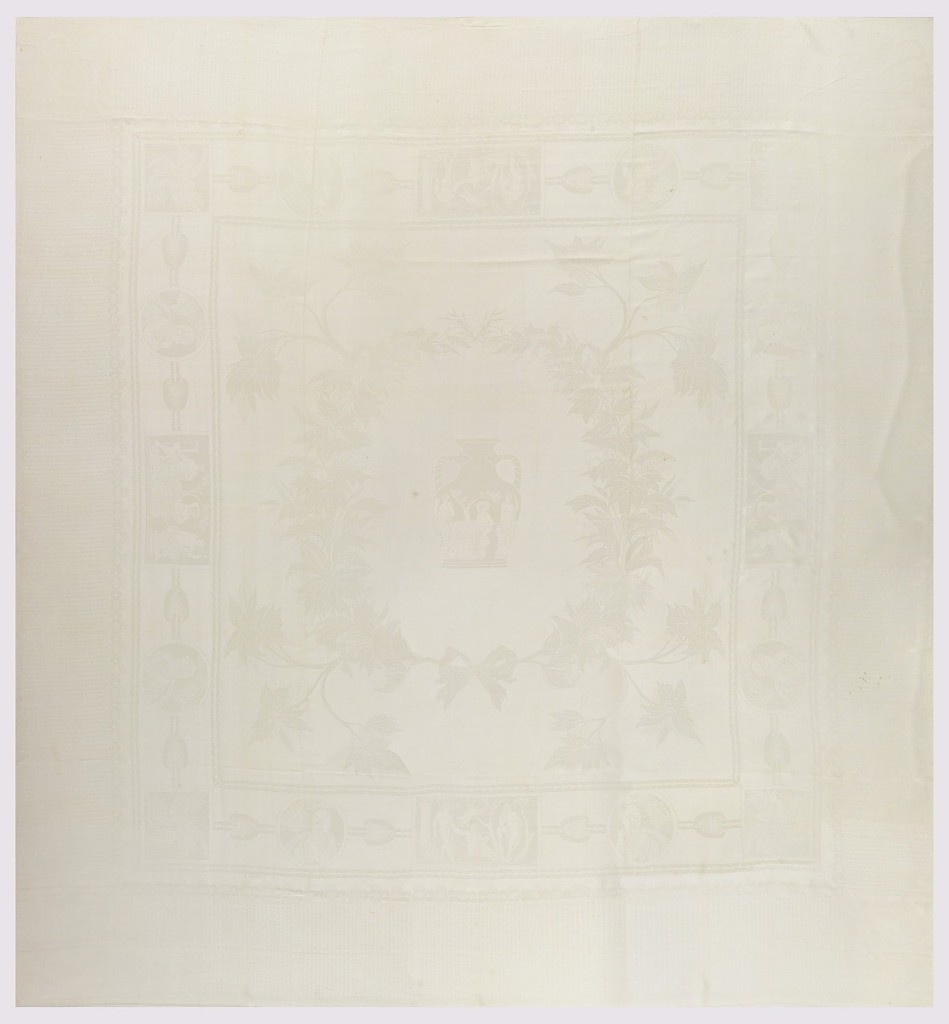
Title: Tablecloth
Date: ca. 1800
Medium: linen Technique: damask
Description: Tablecloth with a central design of a classical vase with figures surrounded by a wreath and medallions with figures.